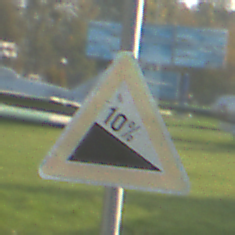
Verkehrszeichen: Gefaelle10
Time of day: SunriseSunset
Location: Outdoor (Special)
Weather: Clear
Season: NotSpecified
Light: Natural